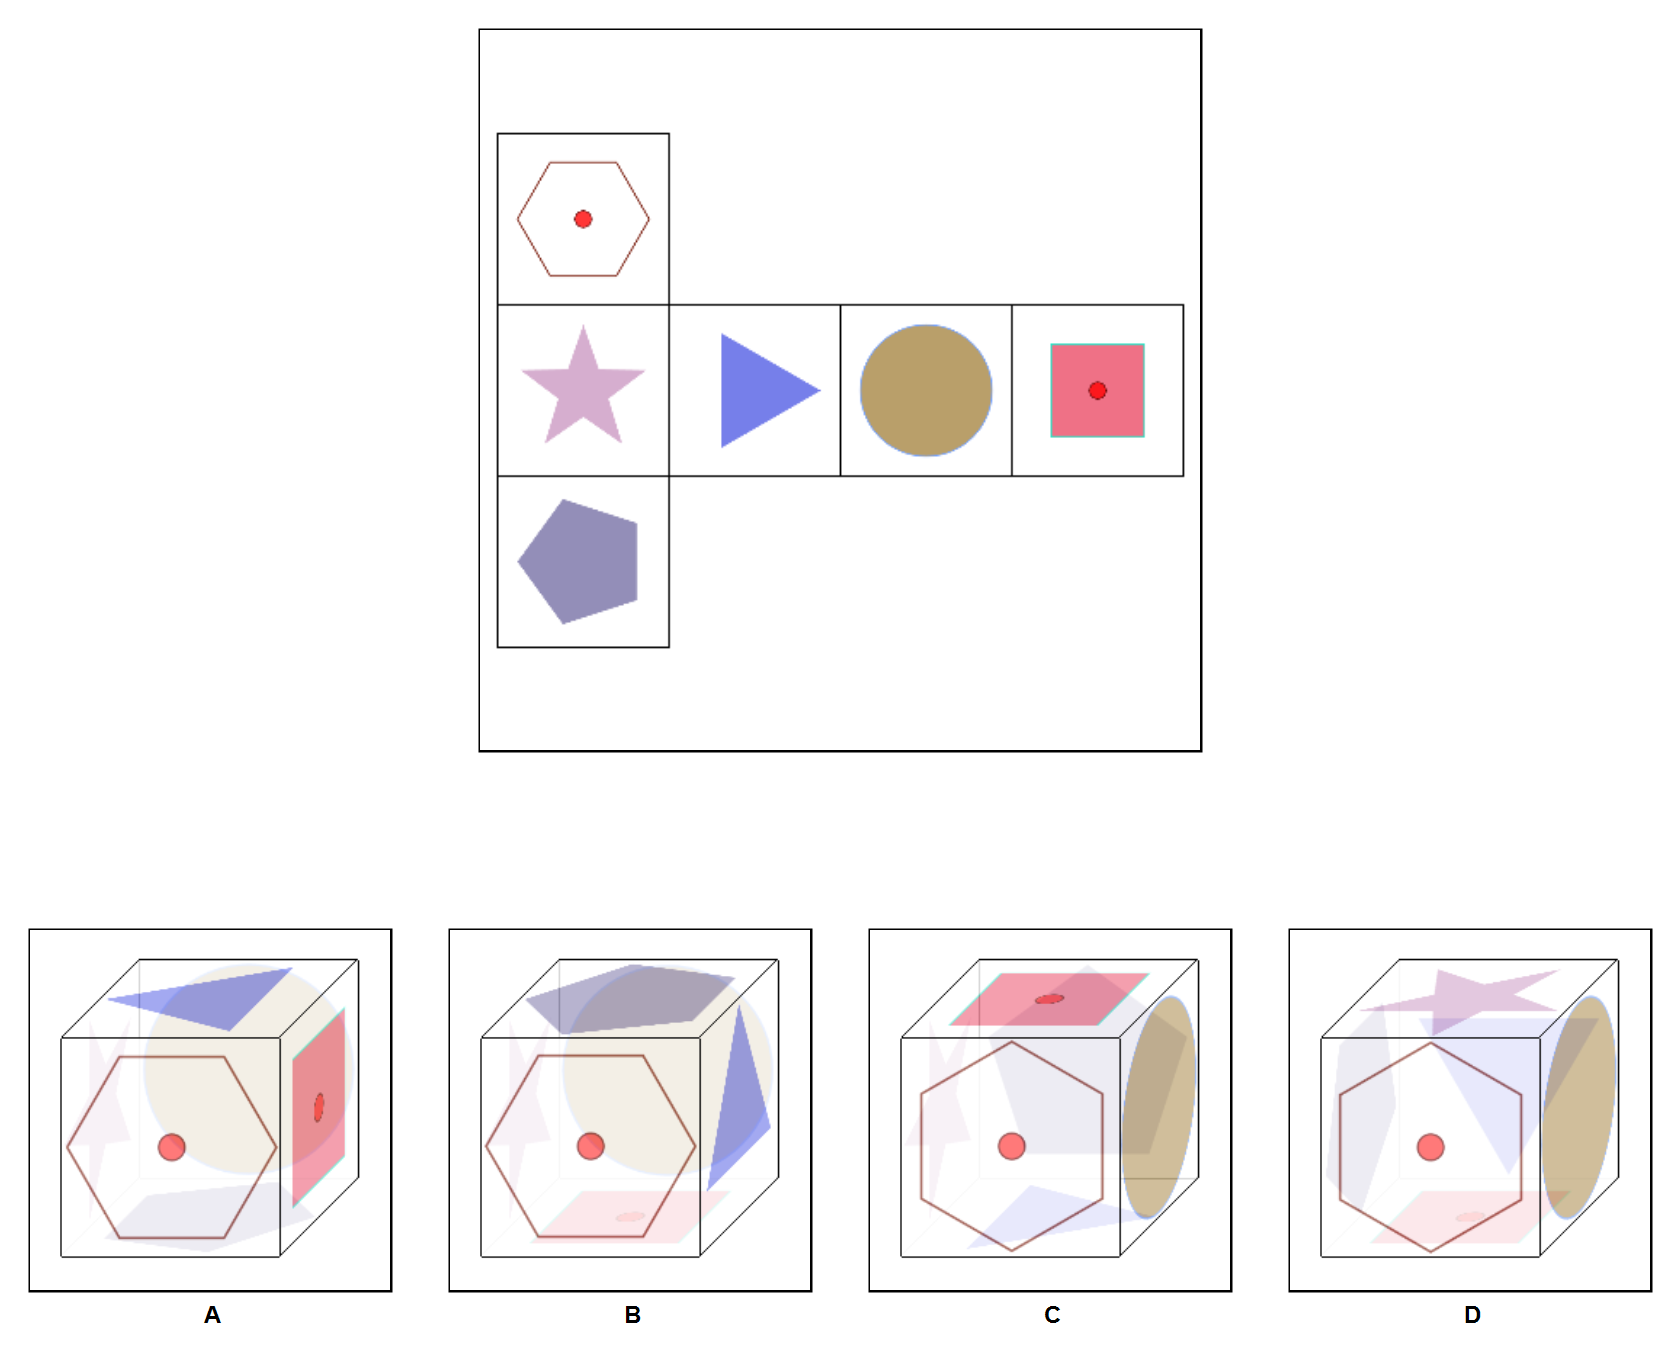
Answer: C